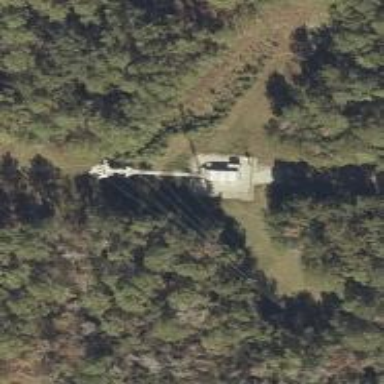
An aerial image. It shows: Communication mast tower.